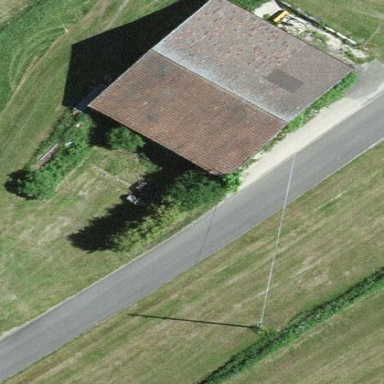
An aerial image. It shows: Rural barn.